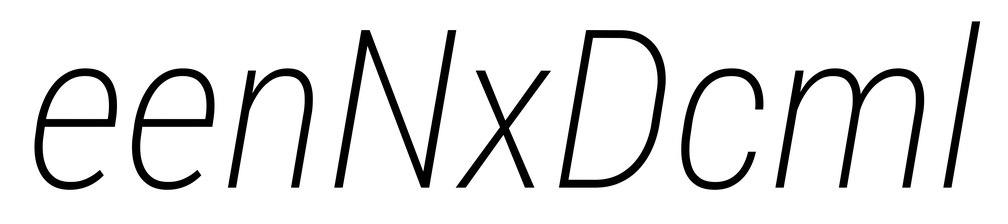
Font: Roboto-Italic_Condensed_ExtraLight_Italic